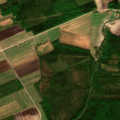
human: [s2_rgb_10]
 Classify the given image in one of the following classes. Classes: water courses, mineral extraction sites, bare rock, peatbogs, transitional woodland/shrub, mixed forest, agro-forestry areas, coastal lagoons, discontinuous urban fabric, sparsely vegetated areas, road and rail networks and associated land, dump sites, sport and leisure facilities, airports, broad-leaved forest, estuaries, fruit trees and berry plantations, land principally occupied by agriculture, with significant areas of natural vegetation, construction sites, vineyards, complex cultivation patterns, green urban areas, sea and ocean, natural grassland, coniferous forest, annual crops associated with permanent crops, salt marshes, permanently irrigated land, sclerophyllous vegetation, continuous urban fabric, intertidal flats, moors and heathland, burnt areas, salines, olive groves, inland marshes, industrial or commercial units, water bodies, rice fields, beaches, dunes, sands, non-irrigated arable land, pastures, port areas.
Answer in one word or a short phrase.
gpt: non-irrigated arable land, land principally occupied by agriculture, with significant areas of natural vegetation, mixed forest, transitional woodland/shrub